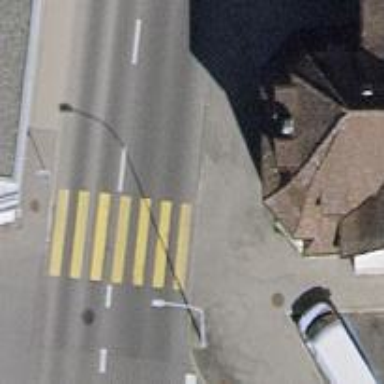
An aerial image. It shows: Kerb serving as barrier.